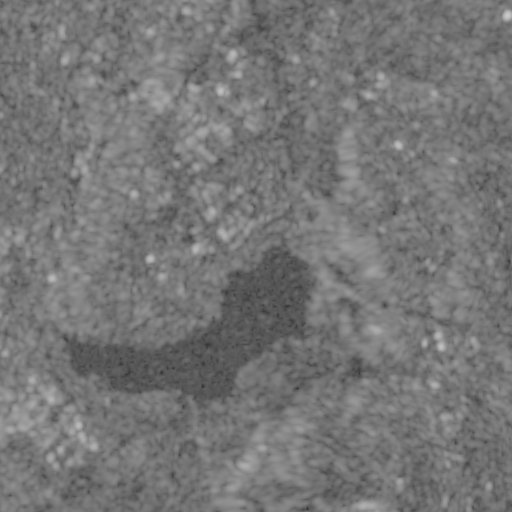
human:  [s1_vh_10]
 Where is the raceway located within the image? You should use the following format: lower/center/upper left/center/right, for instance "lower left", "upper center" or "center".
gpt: The raceway is located in the lower left of the image.
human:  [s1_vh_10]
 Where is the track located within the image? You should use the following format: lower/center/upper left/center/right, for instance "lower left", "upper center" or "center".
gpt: The track is located in the lower left of the image.
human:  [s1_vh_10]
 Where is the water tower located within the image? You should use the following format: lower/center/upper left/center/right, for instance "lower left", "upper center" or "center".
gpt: The water tower is located in the lower right of the image.
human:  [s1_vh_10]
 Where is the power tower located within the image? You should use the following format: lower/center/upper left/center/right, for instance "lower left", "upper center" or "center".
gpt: There is no power tower in the image.

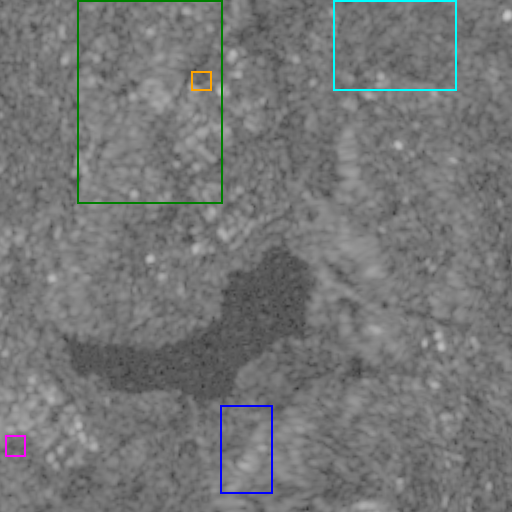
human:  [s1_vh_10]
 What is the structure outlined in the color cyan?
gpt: The structure outlined in cyan is a crop field.
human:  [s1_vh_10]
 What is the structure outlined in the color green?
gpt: The structure outlined in green is a park.
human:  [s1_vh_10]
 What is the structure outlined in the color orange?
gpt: The structure outlined in orange is a parking lot.
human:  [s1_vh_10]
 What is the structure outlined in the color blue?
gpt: The structure outlined in blue is a power substation.
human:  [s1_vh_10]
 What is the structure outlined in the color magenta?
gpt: The structure outlined in magenta is a track.
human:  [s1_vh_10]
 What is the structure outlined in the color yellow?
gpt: There is no yellow outline.